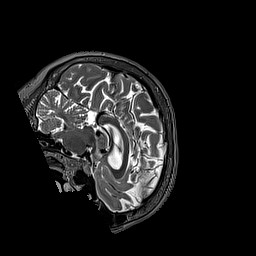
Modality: T2w
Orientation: sagittal
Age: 63
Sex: female
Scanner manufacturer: siemens
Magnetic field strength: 3 T
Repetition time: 3.2 s
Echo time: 0.567 s